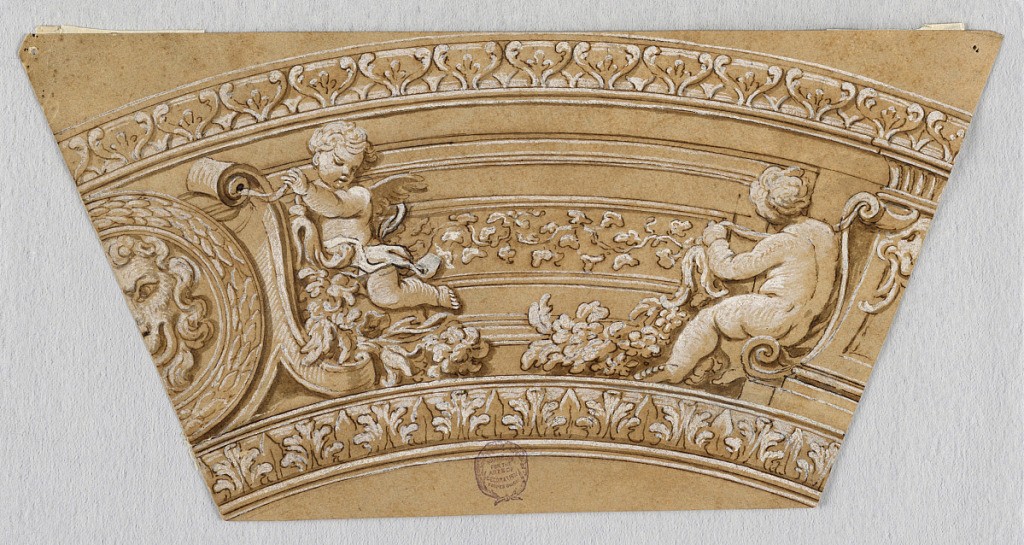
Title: Project for a Ceiling Frieze
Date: mid- 17th century
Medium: Pen and brown ink, brush and brown wash, white heightening on off-white laid paper
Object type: Drawing
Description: Trapezoid. At left is half a medallion with the face of a lion circled with a laurel wreath.
At right, two putto tie garlands of flowers onto volutes.